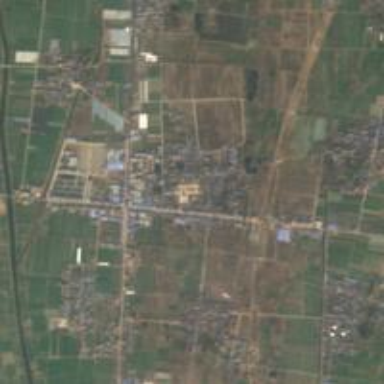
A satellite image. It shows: Township classified as town.